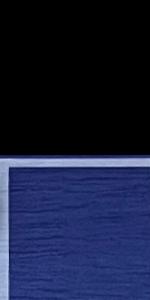
Label: Empty